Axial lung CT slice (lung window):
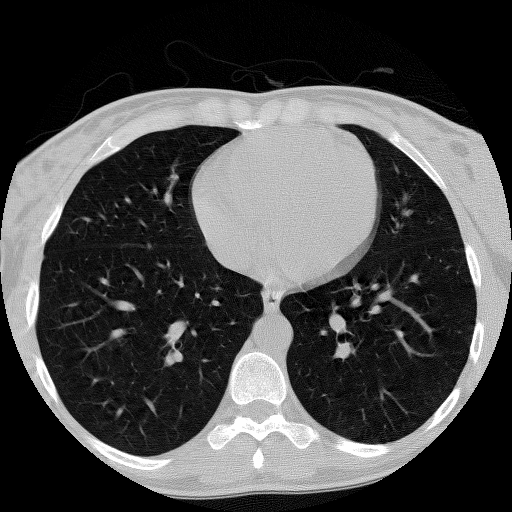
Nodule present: no